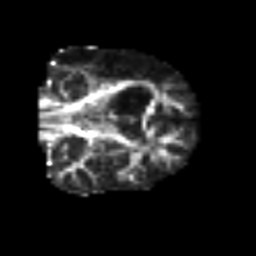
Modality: FA
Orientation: coronal
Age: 50
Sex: male
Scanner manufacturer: siemens
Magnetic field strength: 3 T
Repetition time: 6.1 s
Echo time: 0.101 s